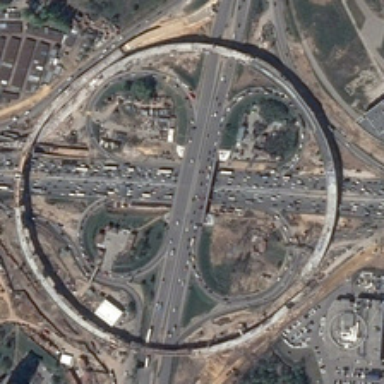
Many cars are in a viaduct near some green trees .